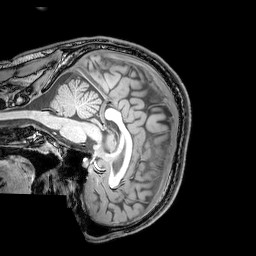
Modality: T1w
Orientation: sagittal
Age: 24
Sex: male
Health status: healthy
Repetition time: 0.081 s
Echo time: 0.037 s